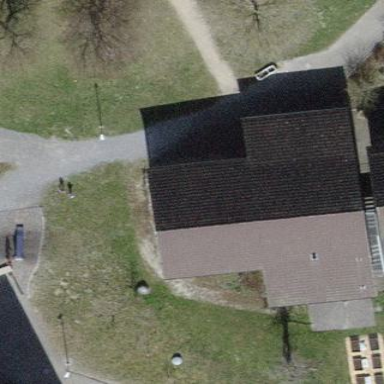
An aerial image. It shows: School building with gabled roof.